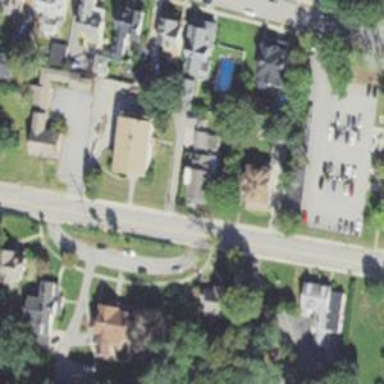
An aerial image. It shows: Residential driveway designated as service road.